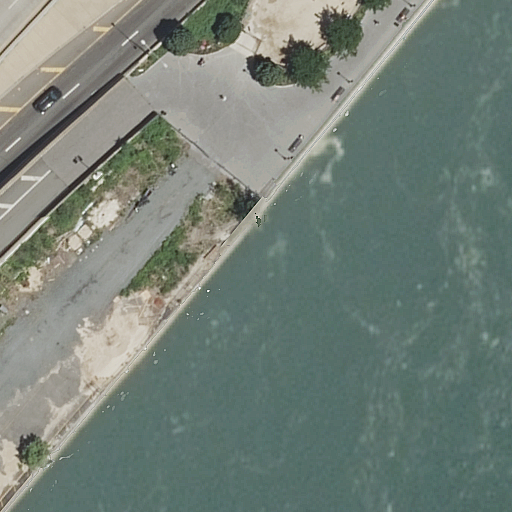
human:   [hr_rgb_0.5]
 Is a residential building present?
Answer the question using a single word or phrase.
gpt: no

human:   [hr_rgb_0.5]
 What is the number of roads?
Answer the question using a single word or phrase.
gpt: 3

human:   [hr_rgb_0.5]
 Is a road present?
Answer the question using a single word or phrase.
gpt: yes

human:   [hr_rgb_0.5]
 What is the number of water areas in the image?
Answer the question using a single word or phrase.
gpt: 1

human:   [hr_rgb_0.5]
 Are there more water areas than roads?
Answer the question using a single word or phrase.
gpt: no

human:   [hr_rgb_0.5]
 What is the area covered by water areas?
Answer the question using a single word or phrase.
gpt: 5931m2

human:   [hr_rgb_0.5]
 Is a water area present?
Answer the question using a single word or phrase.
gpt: yes

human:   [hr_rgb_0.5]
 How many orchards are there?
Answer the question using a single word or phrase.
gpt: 0

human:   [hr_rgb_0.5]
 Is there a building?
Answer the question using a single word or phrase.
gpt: no

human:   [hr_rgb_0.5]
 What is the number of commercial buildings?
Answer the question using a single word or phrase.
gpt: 0

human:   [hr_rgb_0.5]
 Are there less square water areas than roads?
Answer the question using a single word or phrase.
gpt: yes

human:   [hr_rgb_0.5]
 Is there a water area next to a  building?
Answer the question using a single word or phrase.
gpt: no

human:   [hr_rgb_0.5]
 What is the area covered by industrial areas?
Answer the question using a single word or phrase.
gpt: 0m2

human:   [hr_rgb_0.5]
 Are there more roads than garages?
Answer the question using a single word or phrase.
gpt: yes

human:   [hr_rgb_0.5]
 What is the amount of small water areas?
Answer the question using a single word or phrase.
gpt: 0

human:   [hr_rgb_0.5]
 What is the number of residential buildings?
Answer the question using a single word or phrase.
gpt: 0

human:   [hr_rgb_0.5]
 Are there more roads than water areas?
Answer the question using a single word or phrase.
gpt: yes

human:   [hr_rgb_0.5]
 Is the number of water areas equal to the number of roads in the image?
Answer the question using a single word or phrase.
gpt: no

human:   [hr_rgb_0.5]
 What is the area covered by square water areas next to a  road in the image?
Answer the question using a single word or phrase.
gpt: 0m2

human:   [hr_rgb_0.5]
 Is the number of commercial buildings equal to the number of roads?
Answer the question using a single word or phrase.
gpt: no

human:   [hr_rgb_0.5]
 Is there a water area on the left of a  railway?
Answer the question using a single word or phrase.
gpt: no

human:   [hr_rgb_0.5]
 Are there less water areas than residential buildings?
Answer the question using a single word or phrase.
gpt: no

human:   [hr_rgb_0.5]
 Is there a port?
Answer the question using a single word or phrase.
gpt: no

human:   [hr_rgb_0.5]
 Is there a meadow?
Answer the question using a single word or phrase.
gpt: no

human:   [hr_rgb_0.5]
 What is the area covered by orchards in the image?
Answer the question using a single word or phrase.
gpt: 0m2

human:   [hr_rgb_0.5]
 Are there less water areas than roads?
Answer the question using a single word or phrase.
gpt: yes

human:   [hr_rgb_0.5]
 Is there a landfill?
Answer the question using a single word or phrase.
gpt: no

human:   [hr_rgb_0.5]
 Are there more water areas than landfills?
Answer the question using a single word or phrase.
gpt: yes

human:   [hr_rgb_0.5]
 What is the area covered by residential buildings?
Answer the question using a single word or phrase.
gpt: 0m2

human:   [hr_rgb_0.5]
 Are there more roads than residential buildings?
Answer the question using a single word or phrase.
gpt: yes

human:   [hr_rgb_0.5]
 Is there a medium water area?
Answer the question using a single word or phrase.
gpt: no

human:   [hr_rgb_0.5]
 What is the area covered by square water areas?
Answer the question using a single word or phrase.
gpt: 0m2

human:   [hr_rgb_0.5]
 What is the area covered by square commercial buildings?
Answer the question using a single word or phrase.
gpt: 0m2

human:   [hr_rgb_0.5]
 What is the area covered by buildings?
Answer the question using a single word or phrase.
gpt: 0m2

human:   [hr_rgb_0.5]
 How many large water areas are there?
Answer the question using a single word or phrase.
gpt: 1

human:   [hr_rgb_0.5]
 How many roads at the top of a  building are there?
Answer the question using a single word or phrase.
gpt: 0

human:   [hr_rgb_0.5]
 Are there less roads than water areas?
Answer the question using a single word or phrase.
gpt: no

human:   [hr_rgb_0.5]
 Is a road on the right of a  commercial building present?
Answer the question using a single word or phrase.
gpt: no

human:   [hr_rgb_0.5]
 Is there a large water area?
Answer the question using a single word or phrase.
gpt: yes

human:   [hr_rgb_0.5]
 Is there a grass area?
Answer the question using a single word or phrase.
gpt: no

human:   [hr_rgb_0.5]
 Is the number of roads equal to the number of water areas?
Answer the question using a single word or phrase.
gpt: no

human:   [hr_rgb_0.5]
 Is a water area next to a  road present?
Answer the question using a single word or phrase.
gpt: yes

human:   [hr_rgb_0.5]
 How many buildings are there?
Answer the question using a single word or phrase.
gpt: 0

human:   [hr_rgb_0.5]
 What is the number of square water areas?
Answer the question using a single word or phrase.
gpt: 0

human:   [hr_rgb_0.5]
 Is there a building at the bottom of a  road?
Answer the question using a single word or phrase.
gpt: no

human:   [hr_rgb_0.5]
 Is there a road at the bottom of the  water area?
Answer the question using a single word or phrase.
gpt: no

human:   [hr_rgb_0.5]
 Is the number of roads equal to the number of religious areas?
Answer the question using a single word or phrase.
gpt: no

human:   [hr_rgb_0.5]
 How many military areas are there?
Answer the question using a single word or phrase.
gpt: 0

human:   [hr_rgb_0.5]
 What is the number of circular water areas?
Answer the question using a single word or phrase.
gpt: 0

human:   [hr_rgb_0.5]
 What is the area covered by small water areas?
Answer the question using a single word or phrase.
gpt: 0m2

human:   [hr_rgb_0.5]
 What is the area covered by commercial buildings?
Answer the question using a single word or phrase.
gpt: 0m2

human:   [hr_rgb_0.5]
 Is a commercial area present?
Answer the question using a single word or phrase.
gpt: no

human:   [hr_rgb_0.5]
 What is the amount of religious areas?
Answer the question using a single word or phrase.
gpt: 0

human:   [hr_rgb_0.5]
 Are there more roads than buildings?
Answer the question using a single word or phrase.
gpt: yes

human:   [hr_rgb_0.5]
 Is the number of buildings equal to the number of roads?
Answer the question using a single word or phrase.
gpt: no

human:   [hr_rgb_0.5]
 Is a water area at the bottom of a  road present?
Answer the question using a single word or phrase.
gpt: no

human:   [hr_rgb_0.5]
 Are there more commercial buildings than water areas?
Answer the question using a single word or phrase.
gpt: no

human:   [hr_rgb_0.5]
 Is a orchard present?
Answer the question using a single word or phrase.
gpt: no

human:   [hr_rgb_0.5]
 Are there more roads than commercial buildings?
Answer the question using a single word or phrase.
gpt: yes

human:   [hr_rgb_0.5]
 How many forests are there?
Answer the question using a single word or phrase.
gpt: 0

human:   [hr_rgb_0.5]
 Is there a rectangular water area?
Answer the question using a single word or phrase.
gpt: yes

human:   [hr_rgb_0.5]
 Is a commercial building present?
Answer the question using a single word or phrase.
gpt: no

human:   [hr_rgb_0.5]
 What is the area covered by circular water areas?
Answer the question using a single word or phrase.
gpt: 0m2

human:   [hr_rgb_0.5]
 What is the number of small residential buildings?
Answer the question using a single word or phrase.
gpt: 0